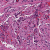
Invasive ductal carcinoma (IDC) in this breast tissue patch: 1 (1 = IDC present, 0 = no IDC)